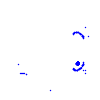
Particle: electron